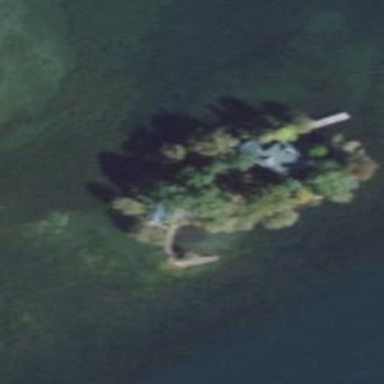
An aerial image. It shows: Islet.